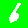
Digit: 6